Aerial crown-view tile of a tropical tree (Barro Colorado Island, Panama), acquired 20240611:
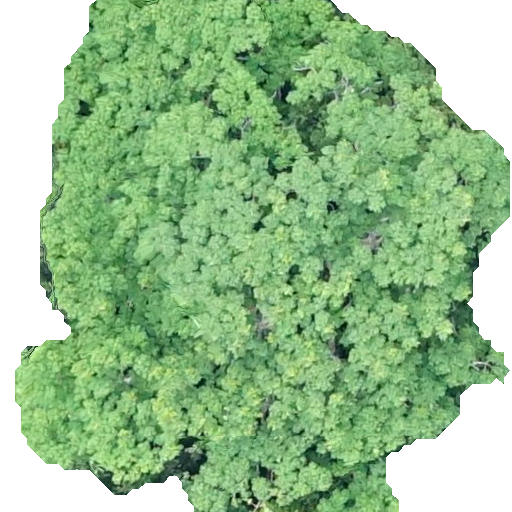
Species: Pseudobombax septenatum
GBIF accepted scientific name: Pseudobombax septenatum
Crown area: 319.823 m²